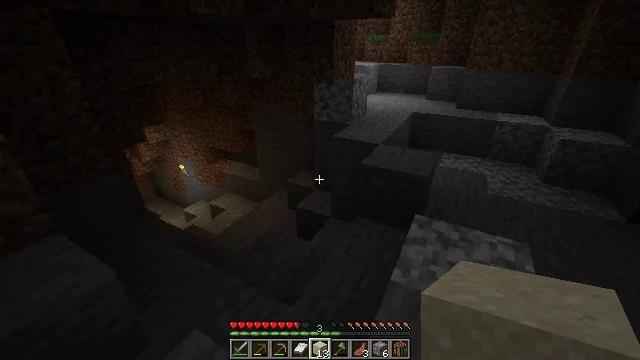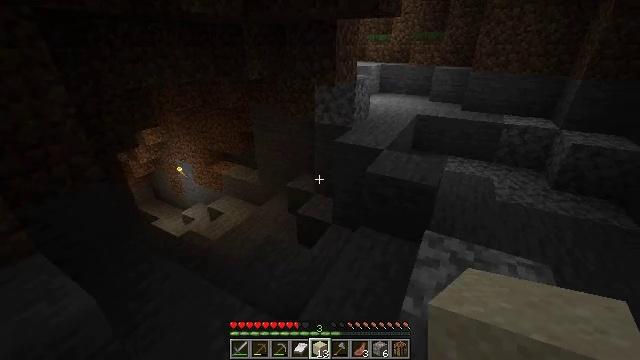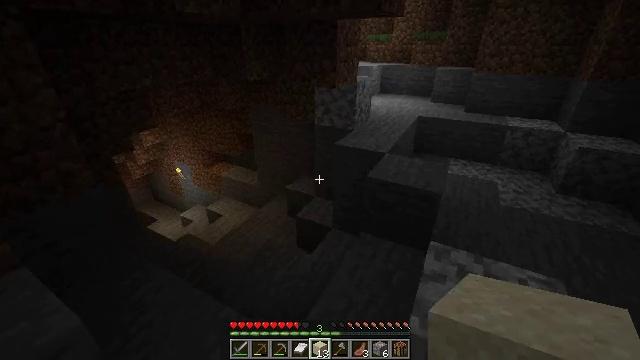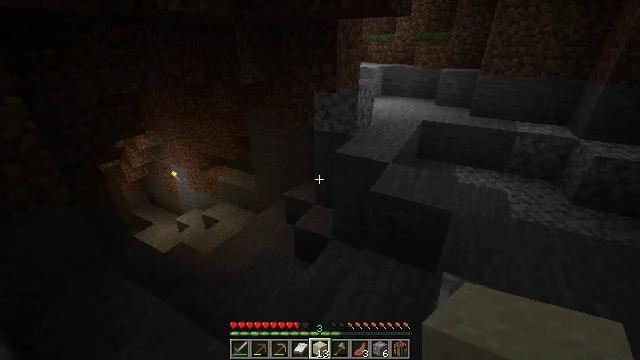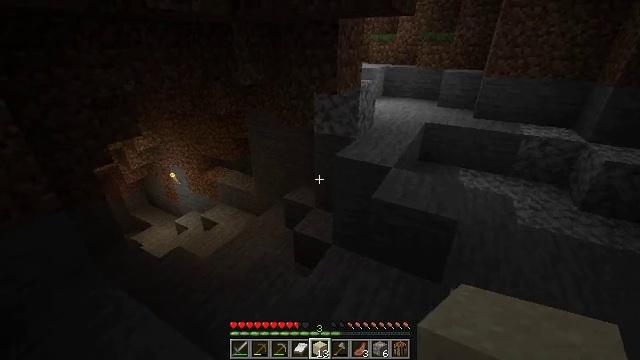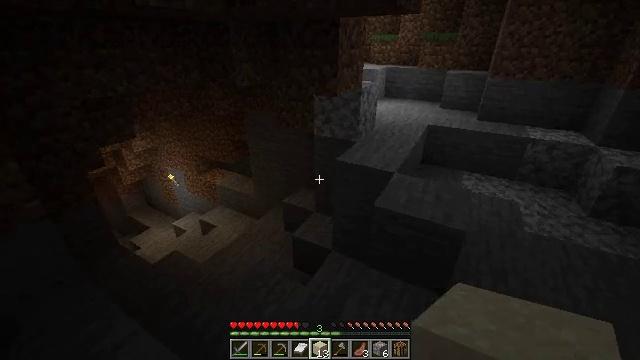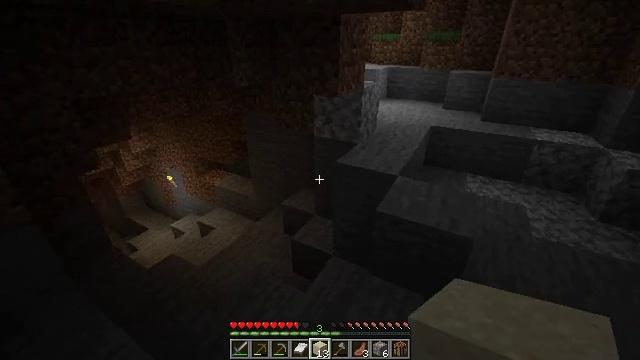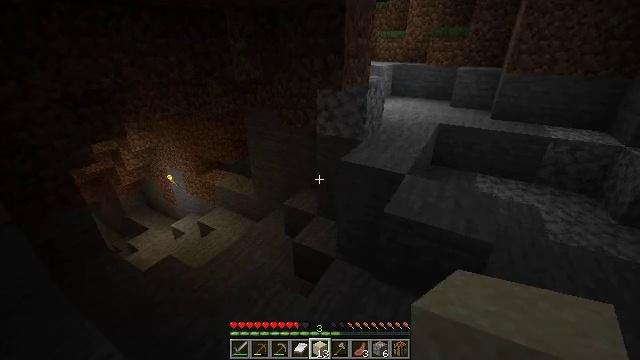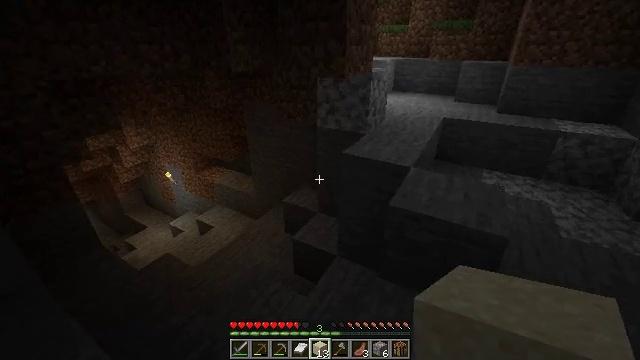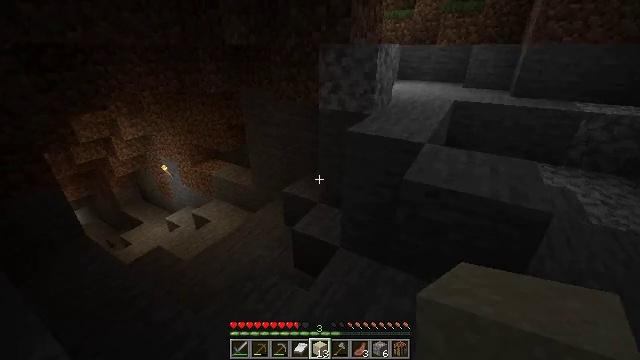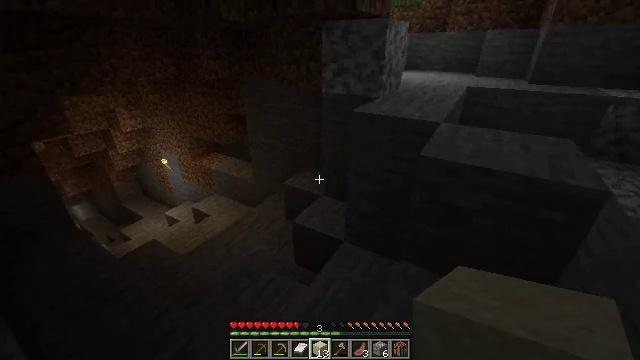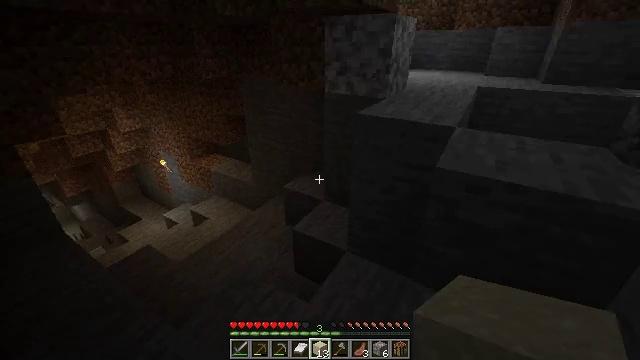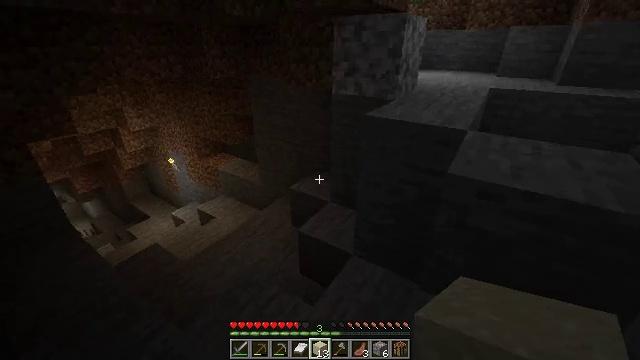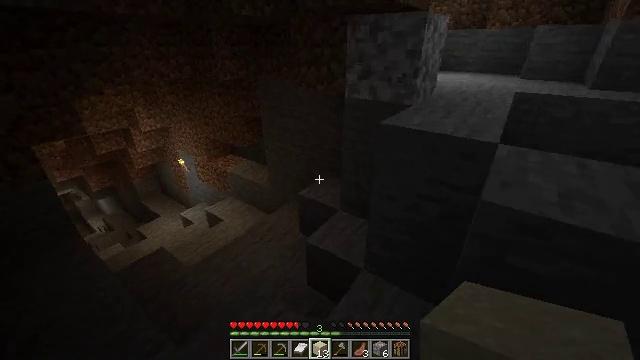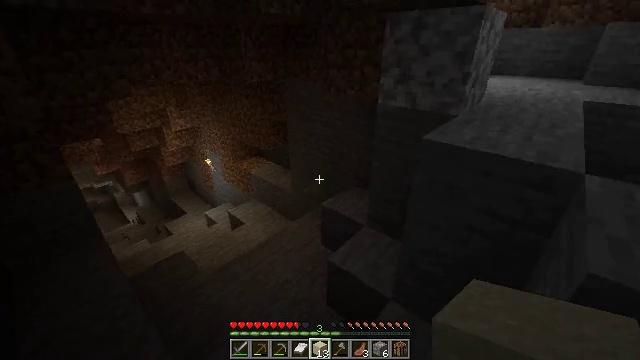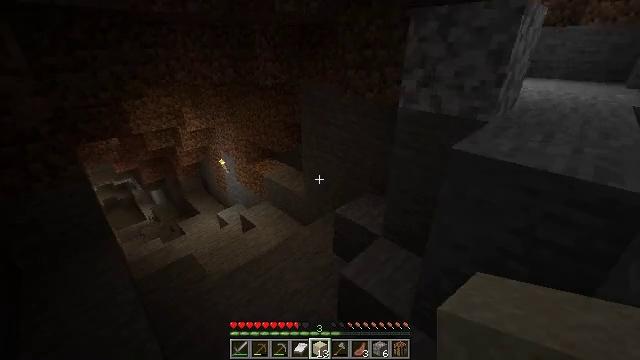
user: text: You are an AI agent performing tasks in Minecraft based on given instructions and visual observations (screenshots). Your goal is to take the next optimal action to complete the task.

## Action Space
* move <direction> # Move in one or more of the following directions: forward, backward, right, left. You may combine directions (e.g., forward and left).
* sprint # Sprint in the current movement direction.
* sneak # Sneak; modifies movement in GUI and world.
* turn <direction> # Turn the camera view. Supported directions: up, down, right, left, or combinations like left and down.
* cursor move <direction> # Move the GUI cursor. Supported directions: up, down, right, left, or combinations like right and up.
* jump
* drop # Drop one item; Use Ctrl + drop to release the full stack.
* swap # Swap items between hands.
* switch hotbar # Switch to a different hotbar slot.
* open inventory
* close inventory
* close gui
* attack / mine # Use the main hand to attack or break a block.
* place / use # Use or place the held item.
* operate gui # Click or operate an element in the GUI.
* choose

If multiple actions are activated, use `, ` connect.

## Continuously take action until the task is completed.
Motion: motion action
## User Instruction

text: Break the sugar cane.
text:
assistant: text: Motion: move forward
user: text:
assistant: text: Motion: move forward
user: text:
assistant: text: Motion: move forward
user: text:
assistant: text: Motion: move forward
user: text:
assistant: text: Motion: move forward
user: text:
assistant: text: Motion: move forward
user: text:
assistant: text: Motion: move forward
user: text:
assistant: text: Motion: move forward
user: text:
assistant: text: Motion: move forward
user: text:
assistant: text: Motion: move forward
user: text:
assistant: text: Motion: move forward
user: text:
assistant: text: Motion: move forward, turn left
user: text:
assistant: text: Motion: move forward, turn left
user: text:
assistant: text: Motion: move forward, turn left
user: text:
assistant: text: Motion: move forward, turn left
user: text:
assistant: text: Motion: move forward, turn left
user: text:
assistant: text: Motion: move forward, turn left
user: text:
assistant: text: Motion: move forward, turn left
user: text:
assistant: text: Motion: move forward, turn left
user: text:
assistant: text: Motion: move forward, turn left
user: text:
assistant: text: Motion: move forward, turn left
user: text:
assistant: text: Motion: move forward
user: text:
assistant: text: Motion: move forward
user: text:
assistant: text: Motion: move forward
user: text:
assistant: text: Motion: move forward
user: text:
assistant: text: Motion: move forward
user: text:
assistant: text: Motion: move forward
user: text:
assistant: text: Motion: move forward
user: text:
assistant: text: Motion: move forward
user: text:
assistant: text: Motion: move forward